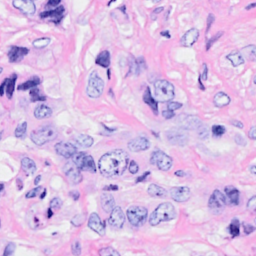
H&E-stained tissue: Breast